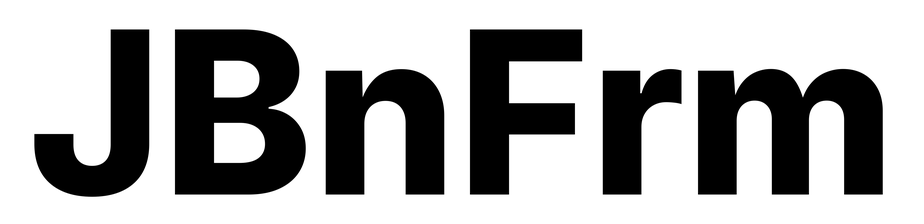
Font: Inter_ExtraBold